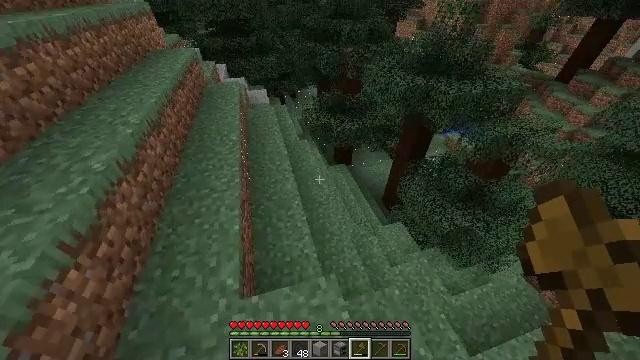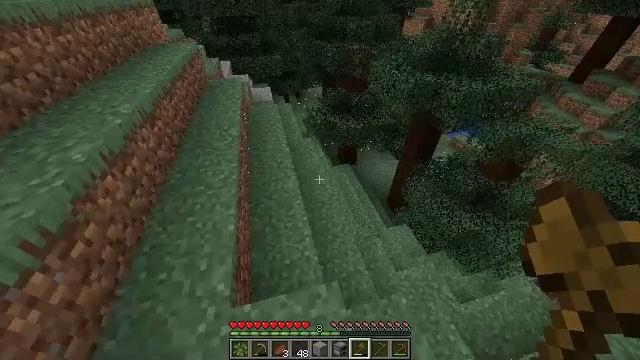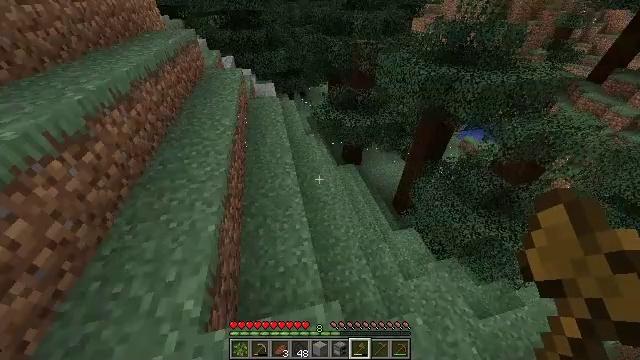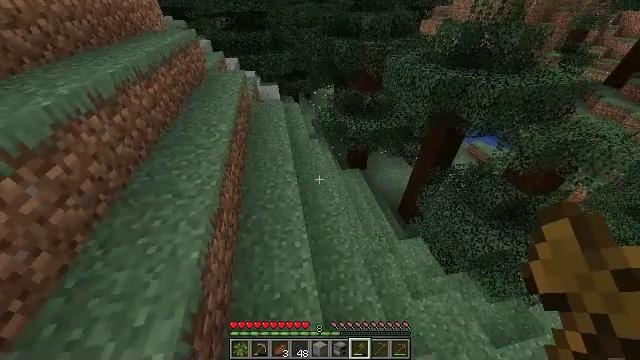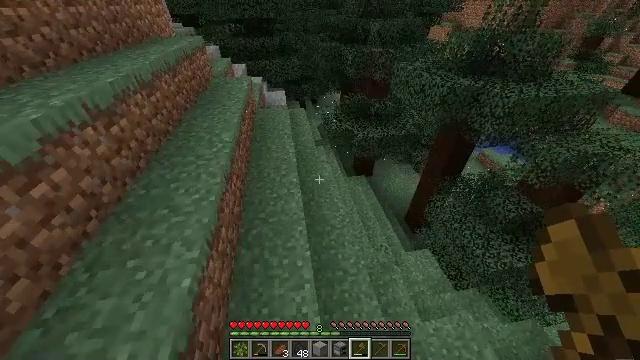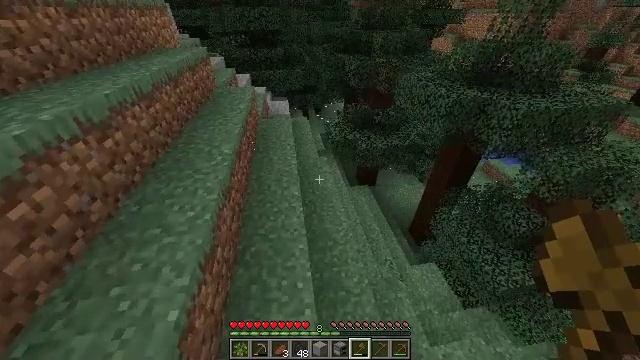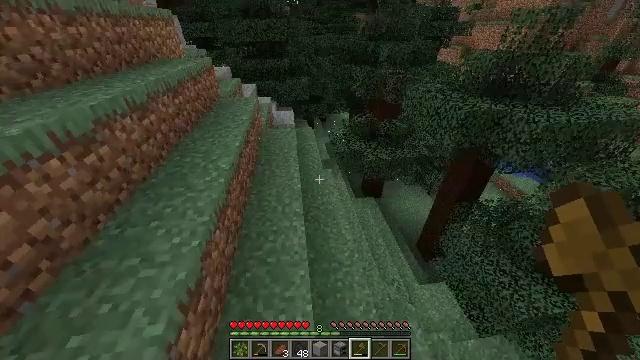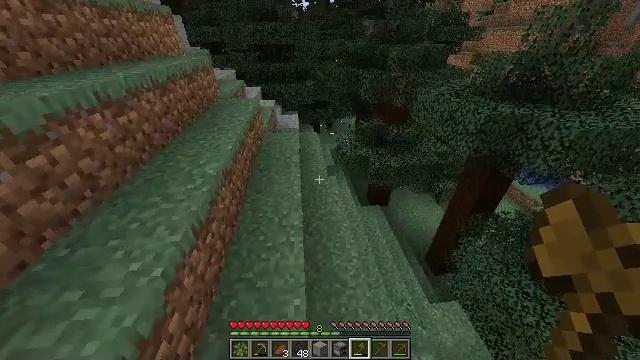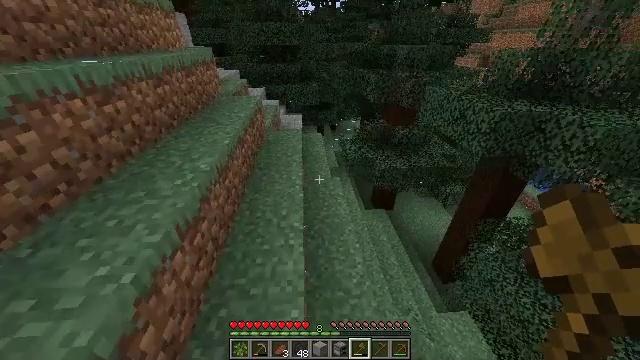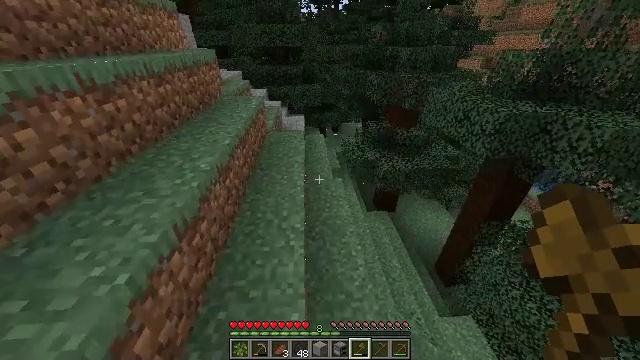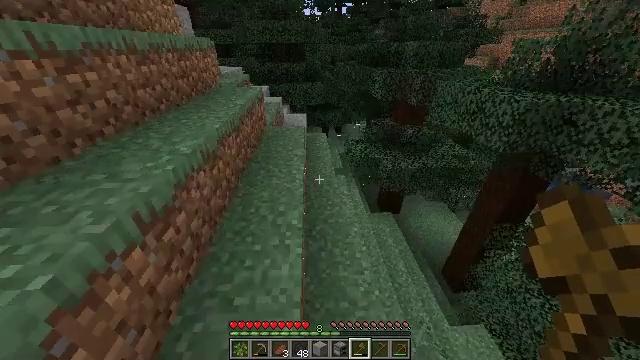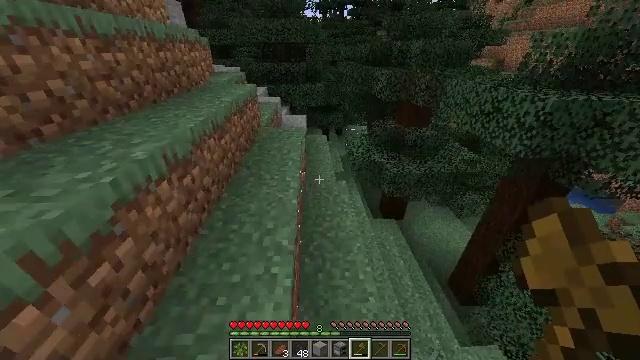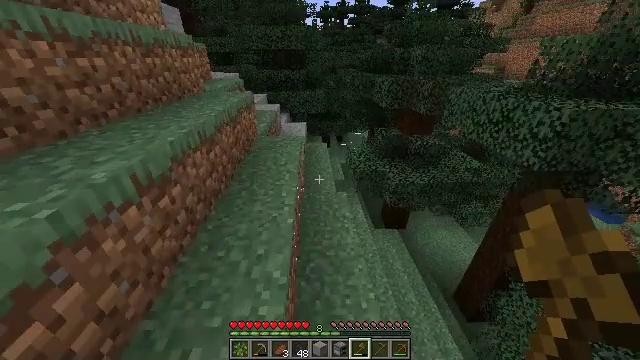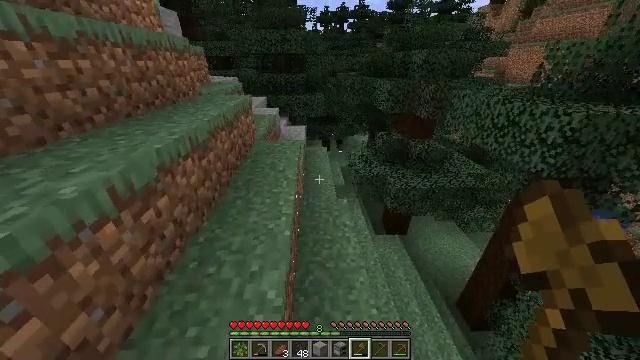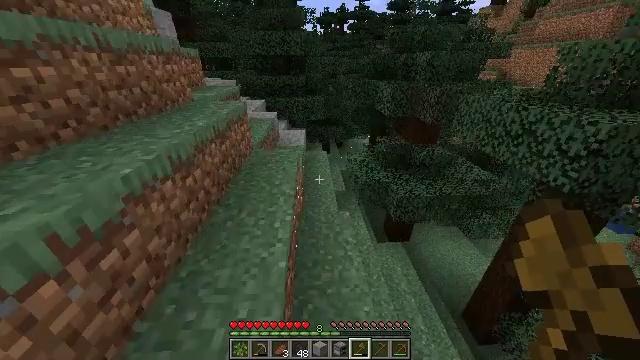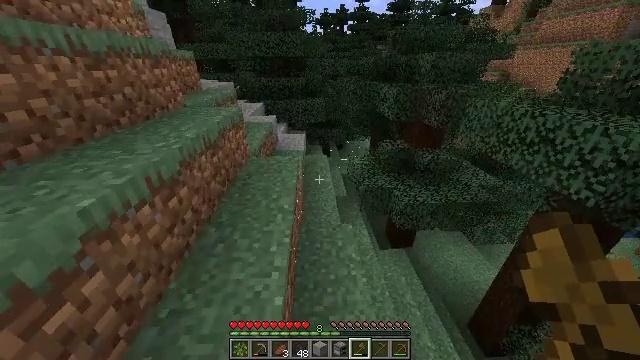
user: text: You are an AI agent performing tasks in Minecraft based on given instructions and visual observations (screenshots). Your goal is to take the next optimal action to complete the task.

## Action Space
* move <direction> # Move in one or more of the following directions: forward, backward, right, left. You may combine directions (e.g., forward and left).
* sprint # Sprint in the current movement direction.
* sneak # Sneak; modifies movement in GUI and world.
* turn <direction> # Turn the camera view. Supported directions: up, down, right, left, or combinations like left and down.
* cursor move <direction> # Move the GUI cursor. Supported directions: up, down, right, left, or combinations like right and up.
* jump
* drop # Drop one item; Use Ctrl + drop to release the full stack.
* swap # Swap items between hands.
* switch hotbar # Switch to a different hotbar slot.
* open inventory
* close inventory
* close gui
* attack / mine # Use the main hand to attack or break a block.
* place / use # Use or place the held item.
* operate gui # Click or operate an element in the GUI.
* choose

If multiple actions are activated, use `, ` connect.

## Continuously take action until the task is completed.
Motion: motion action
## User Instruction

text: Break the sweet berry bush to collect berries.
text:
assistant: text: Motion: move forward, turn left
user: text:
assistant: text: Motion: move forward, turn left
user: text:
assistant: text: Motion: move forward, sprint, turn left
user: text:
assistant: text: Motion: move forward, sprint, turn left and up
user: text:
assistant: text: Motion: move forward, sprint, turn up
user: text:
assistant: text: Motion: move forward, sprint, turn left and up
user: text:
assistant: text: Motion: move forward, turn left and up
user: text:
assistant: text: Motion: move forward, turn left
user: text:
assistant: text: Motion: move forward
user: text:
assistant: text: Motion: move forward, sprint
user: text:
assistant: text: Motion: move forward, sprint
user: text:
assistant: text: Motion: move forward, sprint, turn up
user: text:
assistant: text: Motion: move forward
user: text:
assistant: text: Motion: move forward
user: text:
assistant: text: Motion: move forward
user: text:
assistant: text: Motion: move forward
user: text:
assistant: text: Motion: move forward, sprint
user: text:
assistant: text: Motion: move forward, sprint
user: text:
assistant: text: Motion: move forward, sprint
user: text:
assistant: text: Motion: move forward, sprint
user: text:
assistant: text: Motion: move forward
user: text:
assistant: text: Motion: move forward, turn right
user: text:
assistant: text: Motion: move forward, turn right
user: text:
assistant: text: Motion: move forward, sprint
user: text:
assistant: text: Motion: move forward, sprint
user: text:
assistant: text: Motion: move forward, sprint
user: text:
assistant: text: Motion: move forward, sprint
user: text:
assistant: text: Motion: move forward
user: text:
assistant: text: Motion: move forward
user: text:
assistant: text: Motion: move forward, sprint